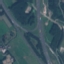
Land use / land cover: Highway